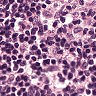
Metastatic tissue present: no